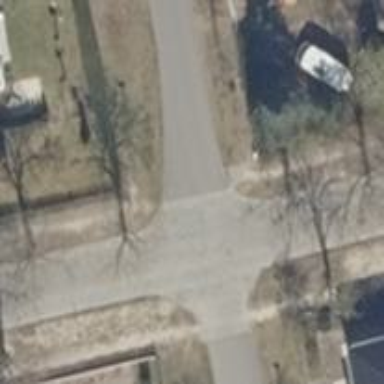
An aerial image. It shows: Road with "give way" sign.